Question: I'm trying to plot a 3d surface in R but it looks like something is wrong in the for loops when both my X's and Y's values are positive.
It's is a very simple function and for loop but I don't see a mistake yet, still the final surface is different from what it was supposed to be (a normal plane in this case). Any thoughts of what may I be missing?
'''
library(ggplot2)
library(plotly)
x = seq(-5,5)
y = seq(-5,5)
fxy = matrix(0,length(y),length(x))
dim(fxy)
result = function(x,y){
x+y
}
for (j in y) {
for (i in x) {
fxy[i,j] = result(x[i],y[j])
}
}
fig = plot_ly(z = ~fxy, x = x, y=y)
fig = fig %>% add_surface()
fig
'''

Thanks for you help!
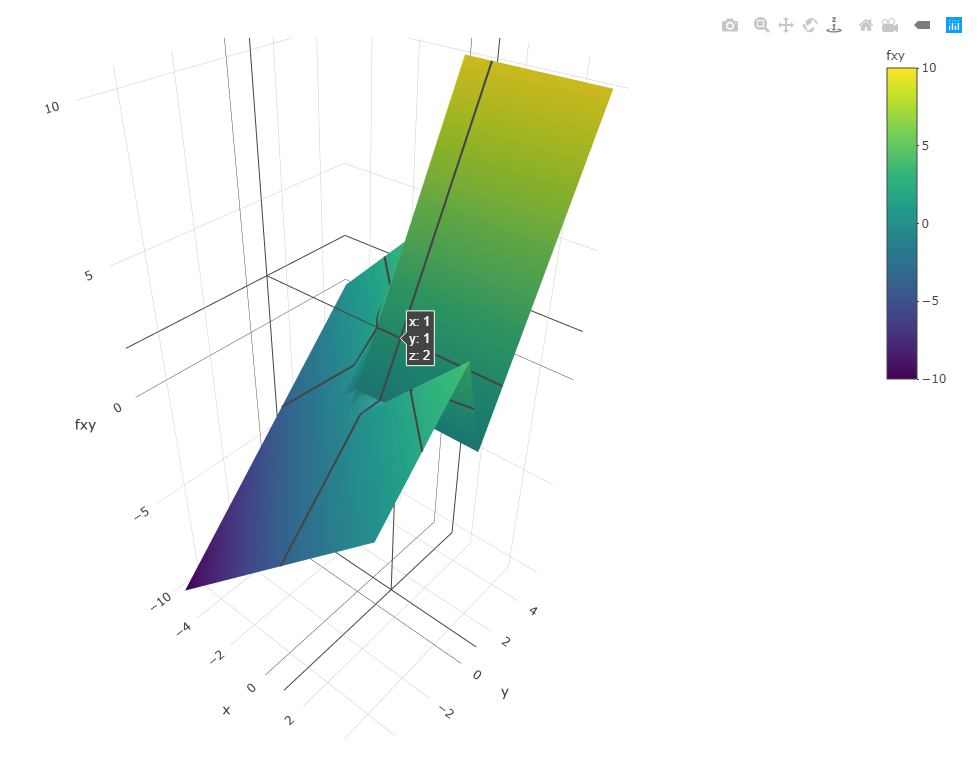
Answer: Your loop should use 'seq_along(x)' and 'seq_along(y)' instead of 'x' and 'y':
'''
library(ggplot2)
library(plotly)
x = seq(-5,5)
y = seq(-5,5)
fxy = matrix(0,length(y),length(x))
dim(fxy)
result = function(x,y){
x+y
}
for (j in seq_along(y)) {
for (i in seq_along(x)) {
fxy[i,j] = result(x[i],y[j])
}
}
fig = plot_ly(z = ~fxy, x = x, y=y)
fig = fig %>% add_surface()
fig
'''